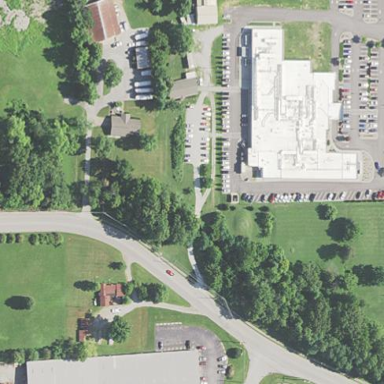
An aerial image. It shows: Healthcare facility identified as hospital.